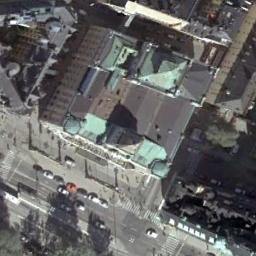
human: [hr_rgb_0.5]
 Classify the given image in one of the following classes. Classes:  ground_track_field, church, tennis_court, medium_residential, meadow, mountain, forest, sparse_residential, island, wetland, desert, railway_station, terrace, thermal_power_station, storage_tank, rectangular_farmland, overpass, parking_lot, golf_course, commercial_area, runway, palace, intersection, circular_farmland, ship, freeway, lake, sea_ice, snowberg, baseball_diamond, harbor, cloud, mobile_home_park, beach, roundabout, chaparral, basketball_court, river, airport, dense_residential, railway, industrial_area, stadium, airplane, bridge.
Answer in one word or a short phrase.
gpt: church